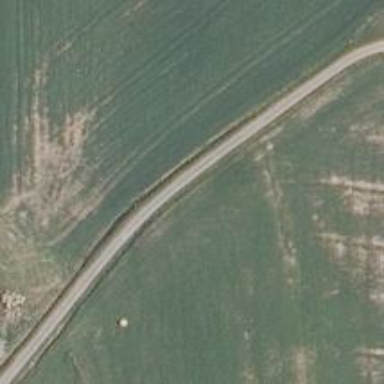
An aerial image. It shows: Track road with grade4 tracktype.